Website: macys
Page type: delivery-shipping
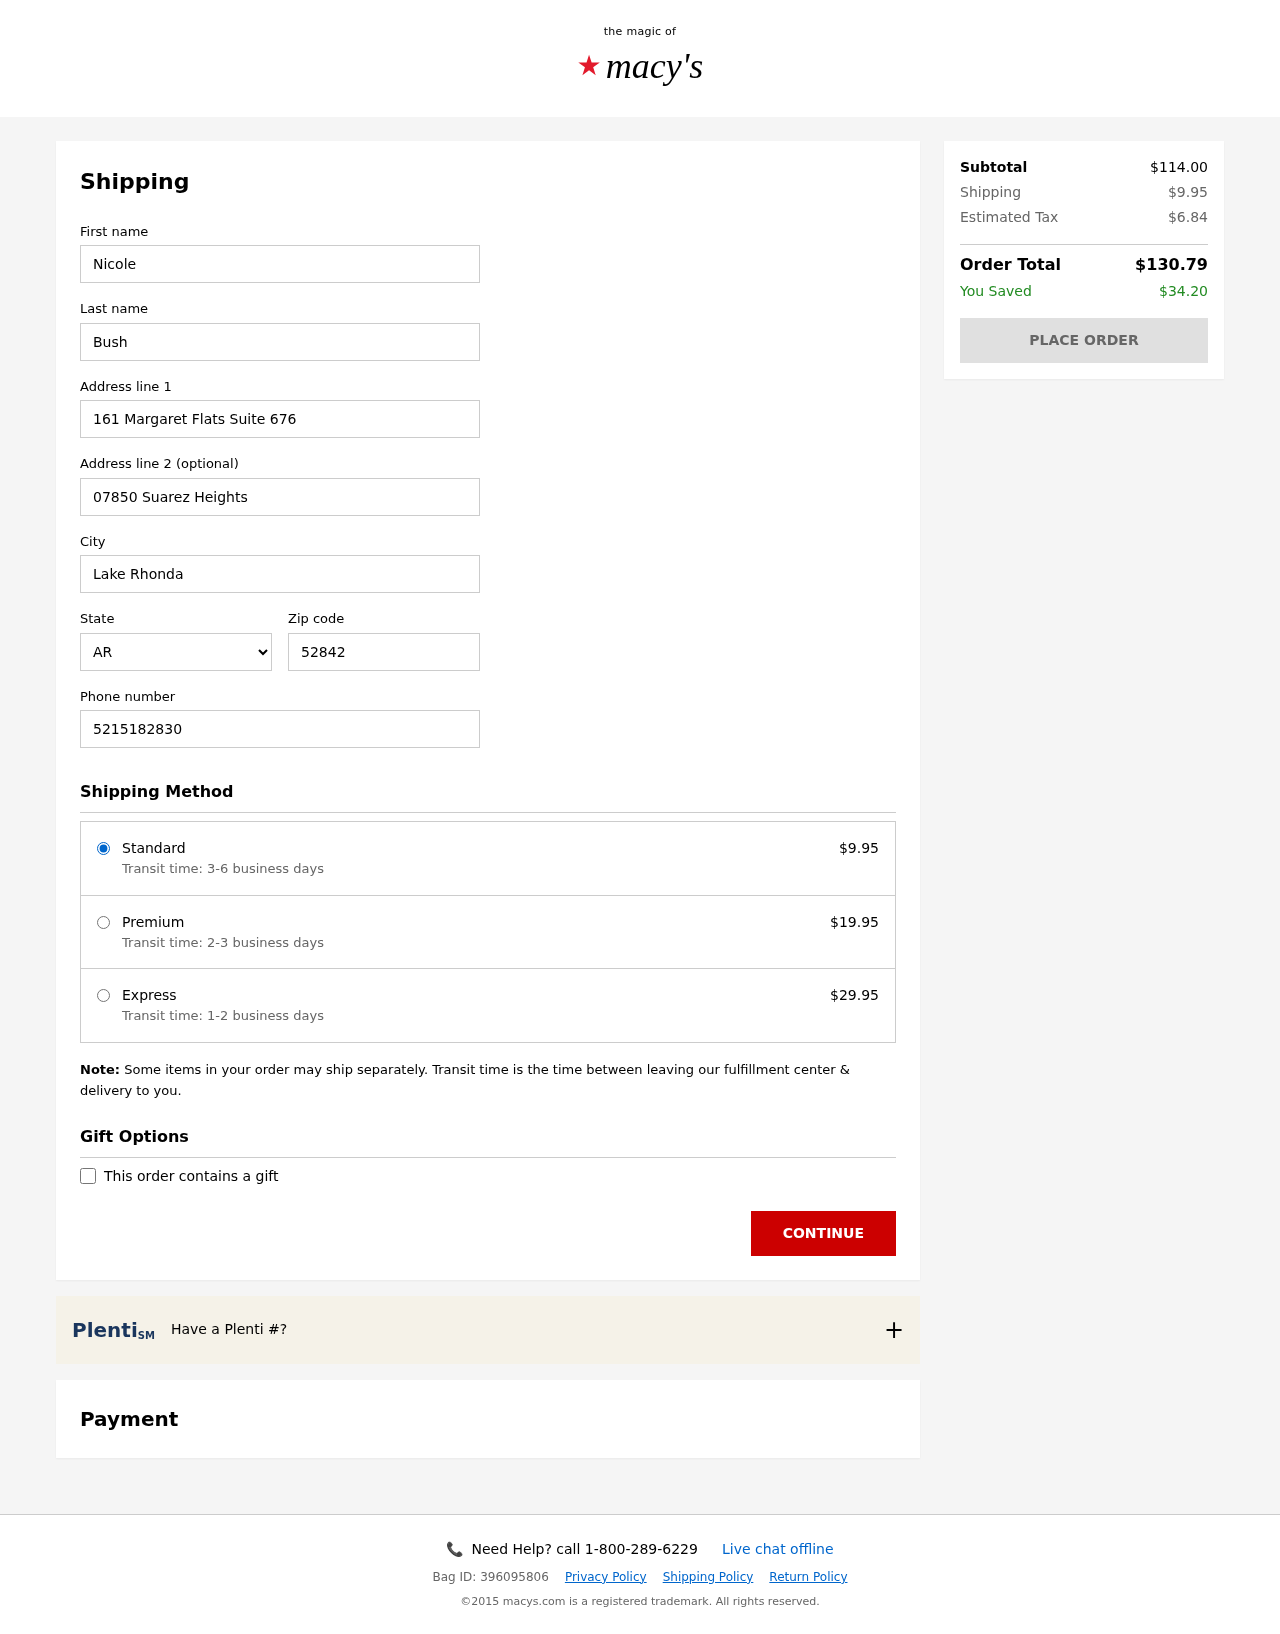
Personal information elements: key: PII_CITY
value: Lake Rhonda
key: PII_FIRSTNAME
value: Nicole
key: PII_LASTNAME
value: Bush
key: PII_PHONE
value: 5215182830
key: PII_POSTCODE
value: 52842
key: PII_STATE_ABBR
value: AR
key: PII_STREET
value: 161 Margaret Flats Suite 676
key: PII_STREET2
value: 07850 Suarez Heights
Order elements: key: ORDER_SHIPPING_COST
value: $9.95
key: ORDER_SHIPPING_PREMIUM
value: $19.95
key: ORDER_SHIPPING_EXPRESS
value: $29.95
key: ORDER_SUBTOTAL
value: $114.00
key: ORDER_TAX
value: $6.84
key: ORDER_TOTAL
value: $130.79
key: ORDER_SAVINGS
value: $34.20